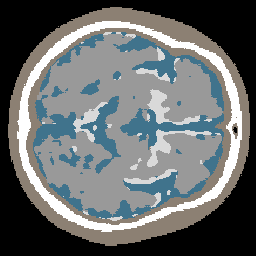
Label: no_lesion